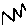
Label: zigzag